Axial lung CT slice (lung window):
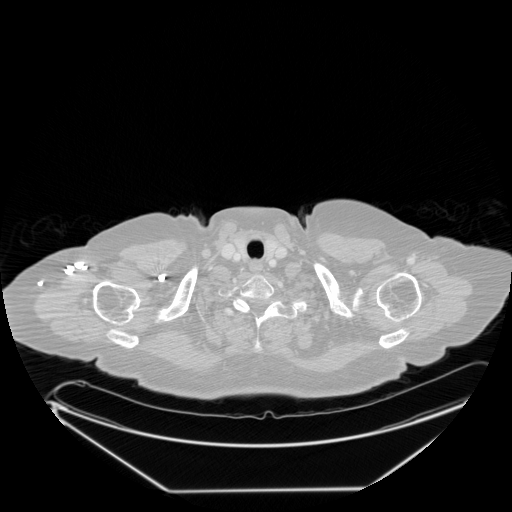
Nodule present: no